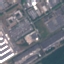
Land use / land cover class: Industrial